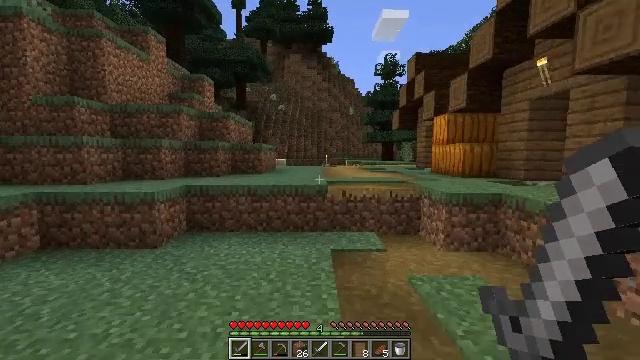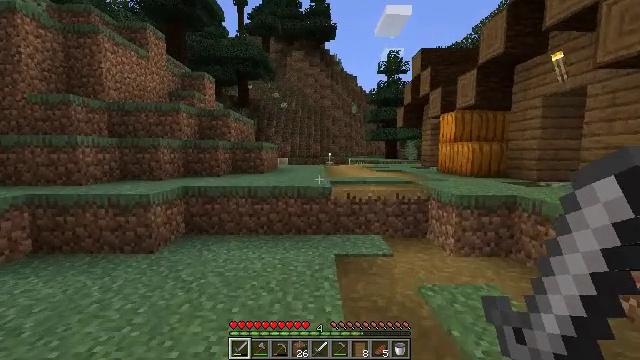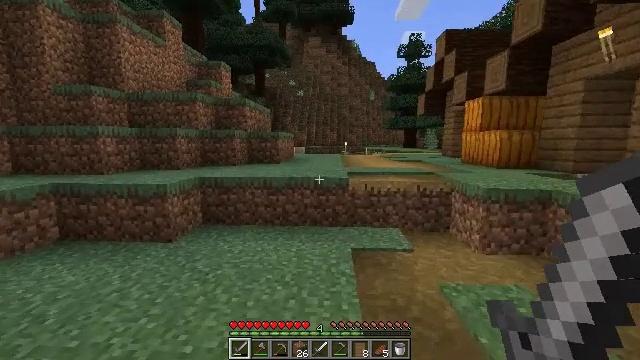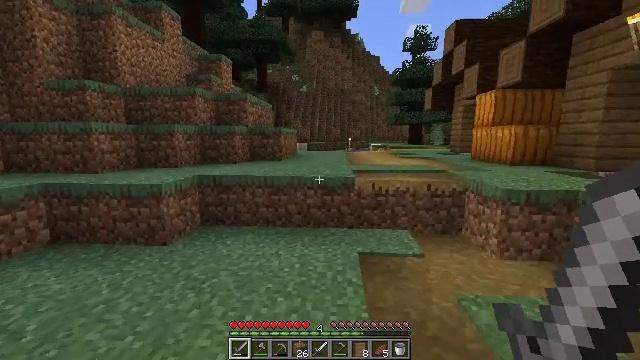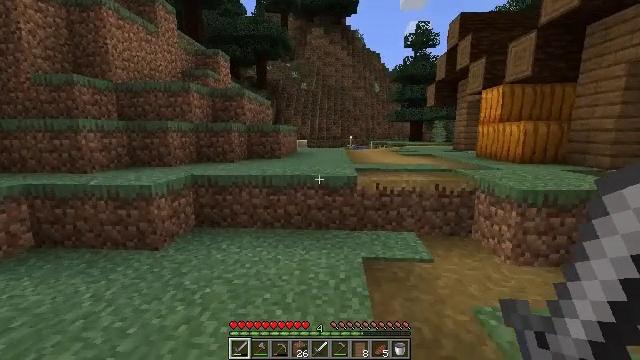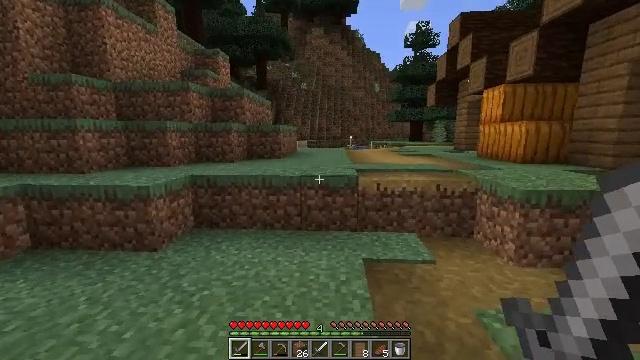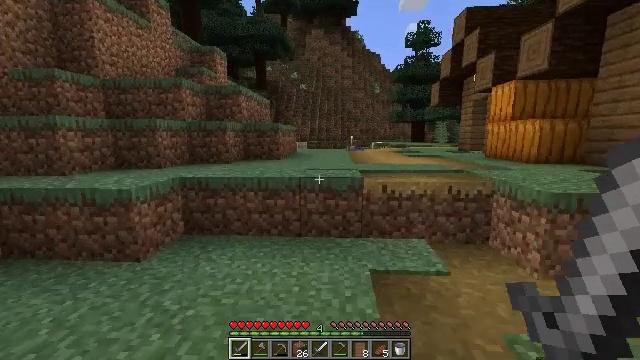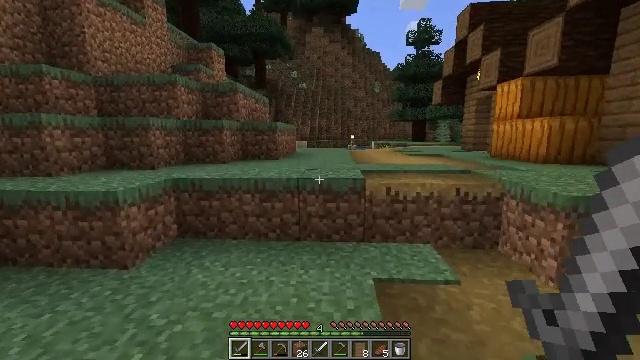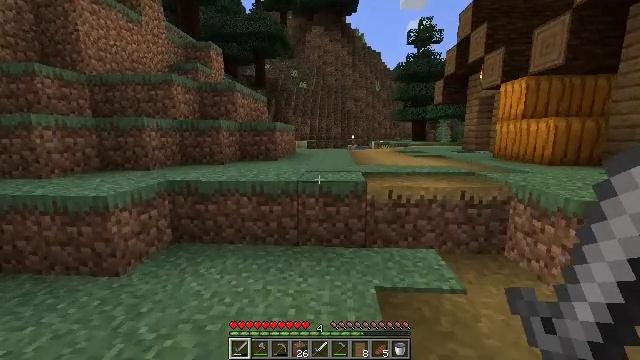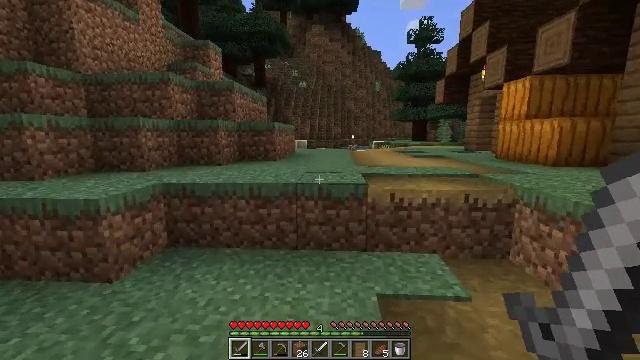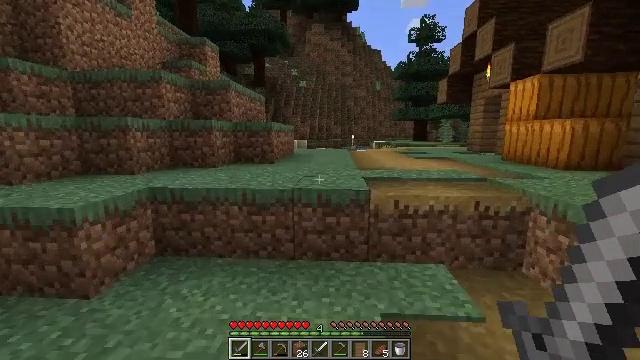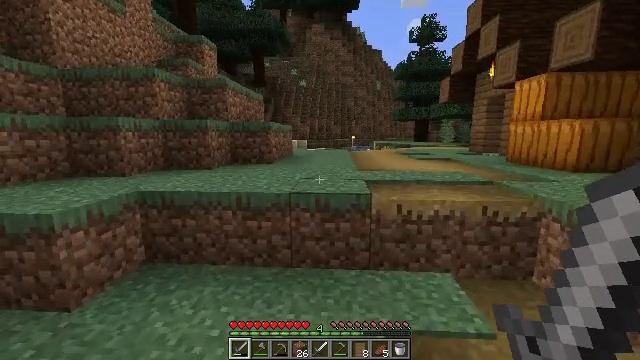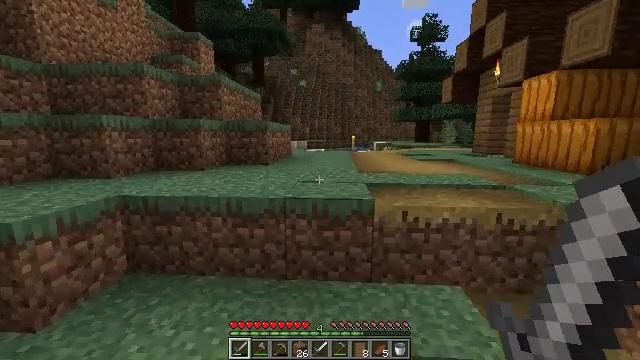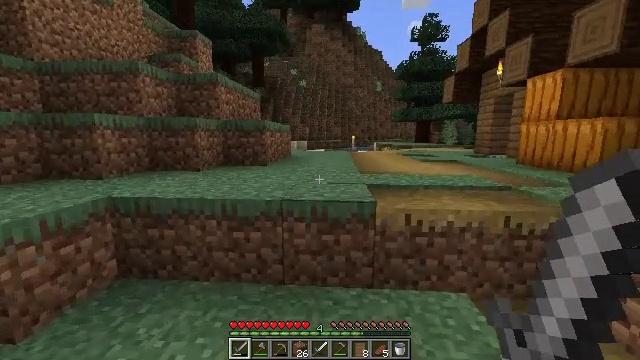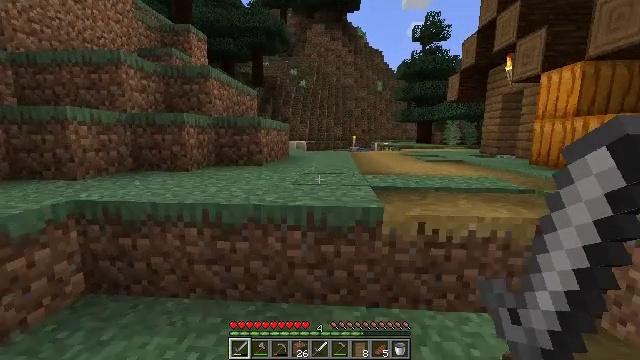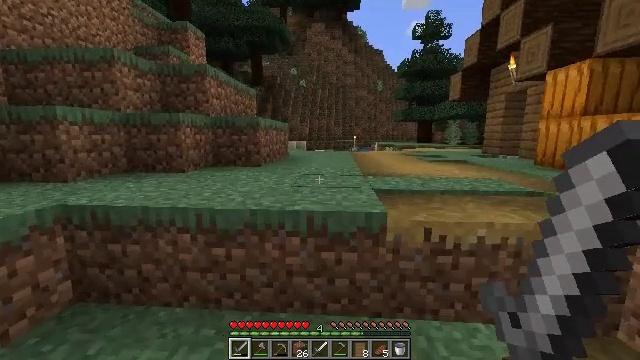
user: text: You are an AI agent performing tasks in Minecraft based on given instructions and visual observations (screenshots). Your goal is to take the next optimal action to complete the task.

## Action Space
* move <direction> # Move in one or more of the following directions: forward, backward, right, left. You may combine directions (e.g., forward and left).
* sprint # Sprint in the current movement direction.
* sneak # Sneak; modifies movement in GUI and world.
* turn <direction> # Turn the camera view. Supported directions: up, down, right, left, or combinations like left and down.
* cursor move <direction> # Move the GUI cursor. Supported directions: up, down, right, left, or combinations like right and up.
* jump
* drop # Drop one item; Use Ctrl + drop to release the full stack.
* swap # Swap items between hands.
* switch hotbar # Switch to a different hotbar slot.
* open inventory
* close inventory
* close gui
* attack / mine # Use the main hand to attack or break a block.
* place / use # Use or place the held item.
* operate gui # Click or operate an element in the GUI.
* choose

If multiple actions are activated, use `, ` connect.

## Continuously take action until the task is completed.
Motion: motion action
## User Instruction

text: Reclaim the spruce door from a structure.
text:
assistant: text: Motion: move forward
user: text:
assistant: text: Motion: move forward, turn left and down
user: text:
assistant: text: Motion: move forward
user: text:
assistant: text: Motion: move forward
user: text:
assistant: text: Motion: move forward
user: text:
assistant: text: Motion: move forward
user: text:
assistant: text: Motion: move forward
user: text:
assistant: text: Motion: move forward
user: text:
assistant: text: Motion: move forward
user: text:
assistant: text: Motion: move forward
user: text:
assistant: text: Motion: move forward
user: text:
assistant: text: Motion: move forward
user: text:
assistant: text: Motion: move forward
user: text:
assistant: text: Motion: move forward
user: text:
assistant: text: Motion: move forward
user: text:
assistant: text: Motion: move forward
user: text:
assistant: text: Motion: move forward
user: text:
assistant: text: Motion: move forward
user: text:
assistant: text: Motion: move forward
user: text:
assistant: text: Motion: move forward
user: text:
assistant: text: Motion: move forward
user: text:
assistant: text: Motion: move forward, jump
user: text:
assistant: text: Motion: move forward, jump
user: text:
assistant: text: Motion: move forward, jump
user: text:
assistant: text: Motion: move forward, jump
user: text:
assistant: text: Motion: move forward, jump
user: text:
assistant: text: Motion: move forward
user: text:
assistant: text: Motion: move forward, turn right
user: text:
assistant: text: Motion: move forward, turn right
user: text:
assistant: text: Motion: move forward, turn right